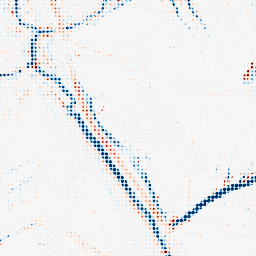
Category: morphological
Decomposition family: tophat_combined
Decomposition parameters: size: 5
Upsampling method: sinc_hamming
Upsampling parameters: scale: 8
kernel_size: 4
Upsampling scale: 8